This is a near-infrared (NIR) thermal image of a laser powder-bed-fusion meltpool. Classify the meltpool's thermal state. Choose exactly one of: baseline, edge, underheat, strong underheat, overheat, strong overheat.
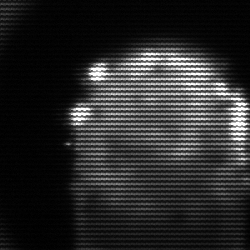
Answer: baseline